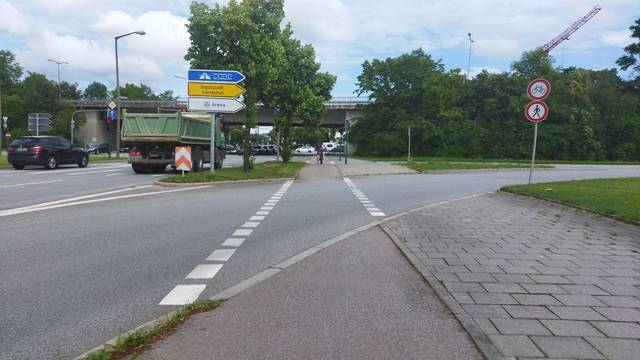
Region: Germany
Coordinates: 49.013, 12.141